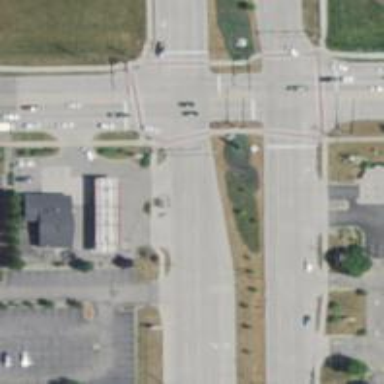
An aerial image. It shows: Marked footway crossing with line markings.